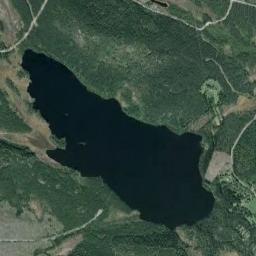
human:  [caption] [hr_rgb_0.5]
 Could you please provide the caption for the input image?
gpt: There are several roads around the lake .

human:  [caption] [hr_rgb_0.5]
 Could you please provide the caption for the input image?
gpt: The lake lies in the dense forest and the water is dark blue .

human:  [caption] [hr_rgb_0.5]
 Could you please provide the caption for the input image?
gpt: The lake in the picture is very small .

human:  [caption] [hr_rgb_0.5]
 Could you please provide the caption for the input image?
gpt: An irregularly shaped blue lake on the ground covered with green vegetation .

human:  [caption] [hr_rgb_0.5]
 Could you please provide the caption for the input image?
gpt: There are green meadows and rivers around the lakes .